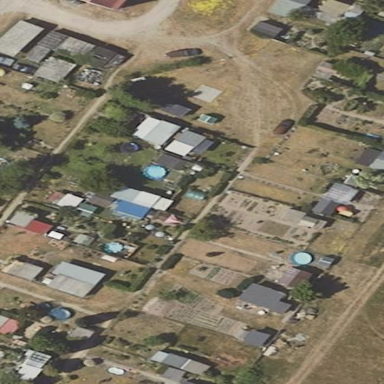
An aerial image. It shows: Area designated for allotments.